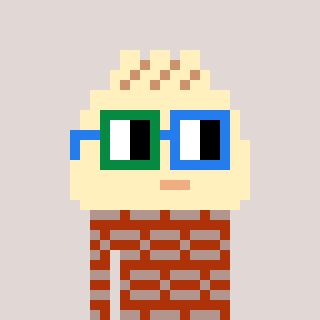
a pixel art character with square green and blue glasses, a porkbao-shaped head and a hotbrown-colored body on a warm background